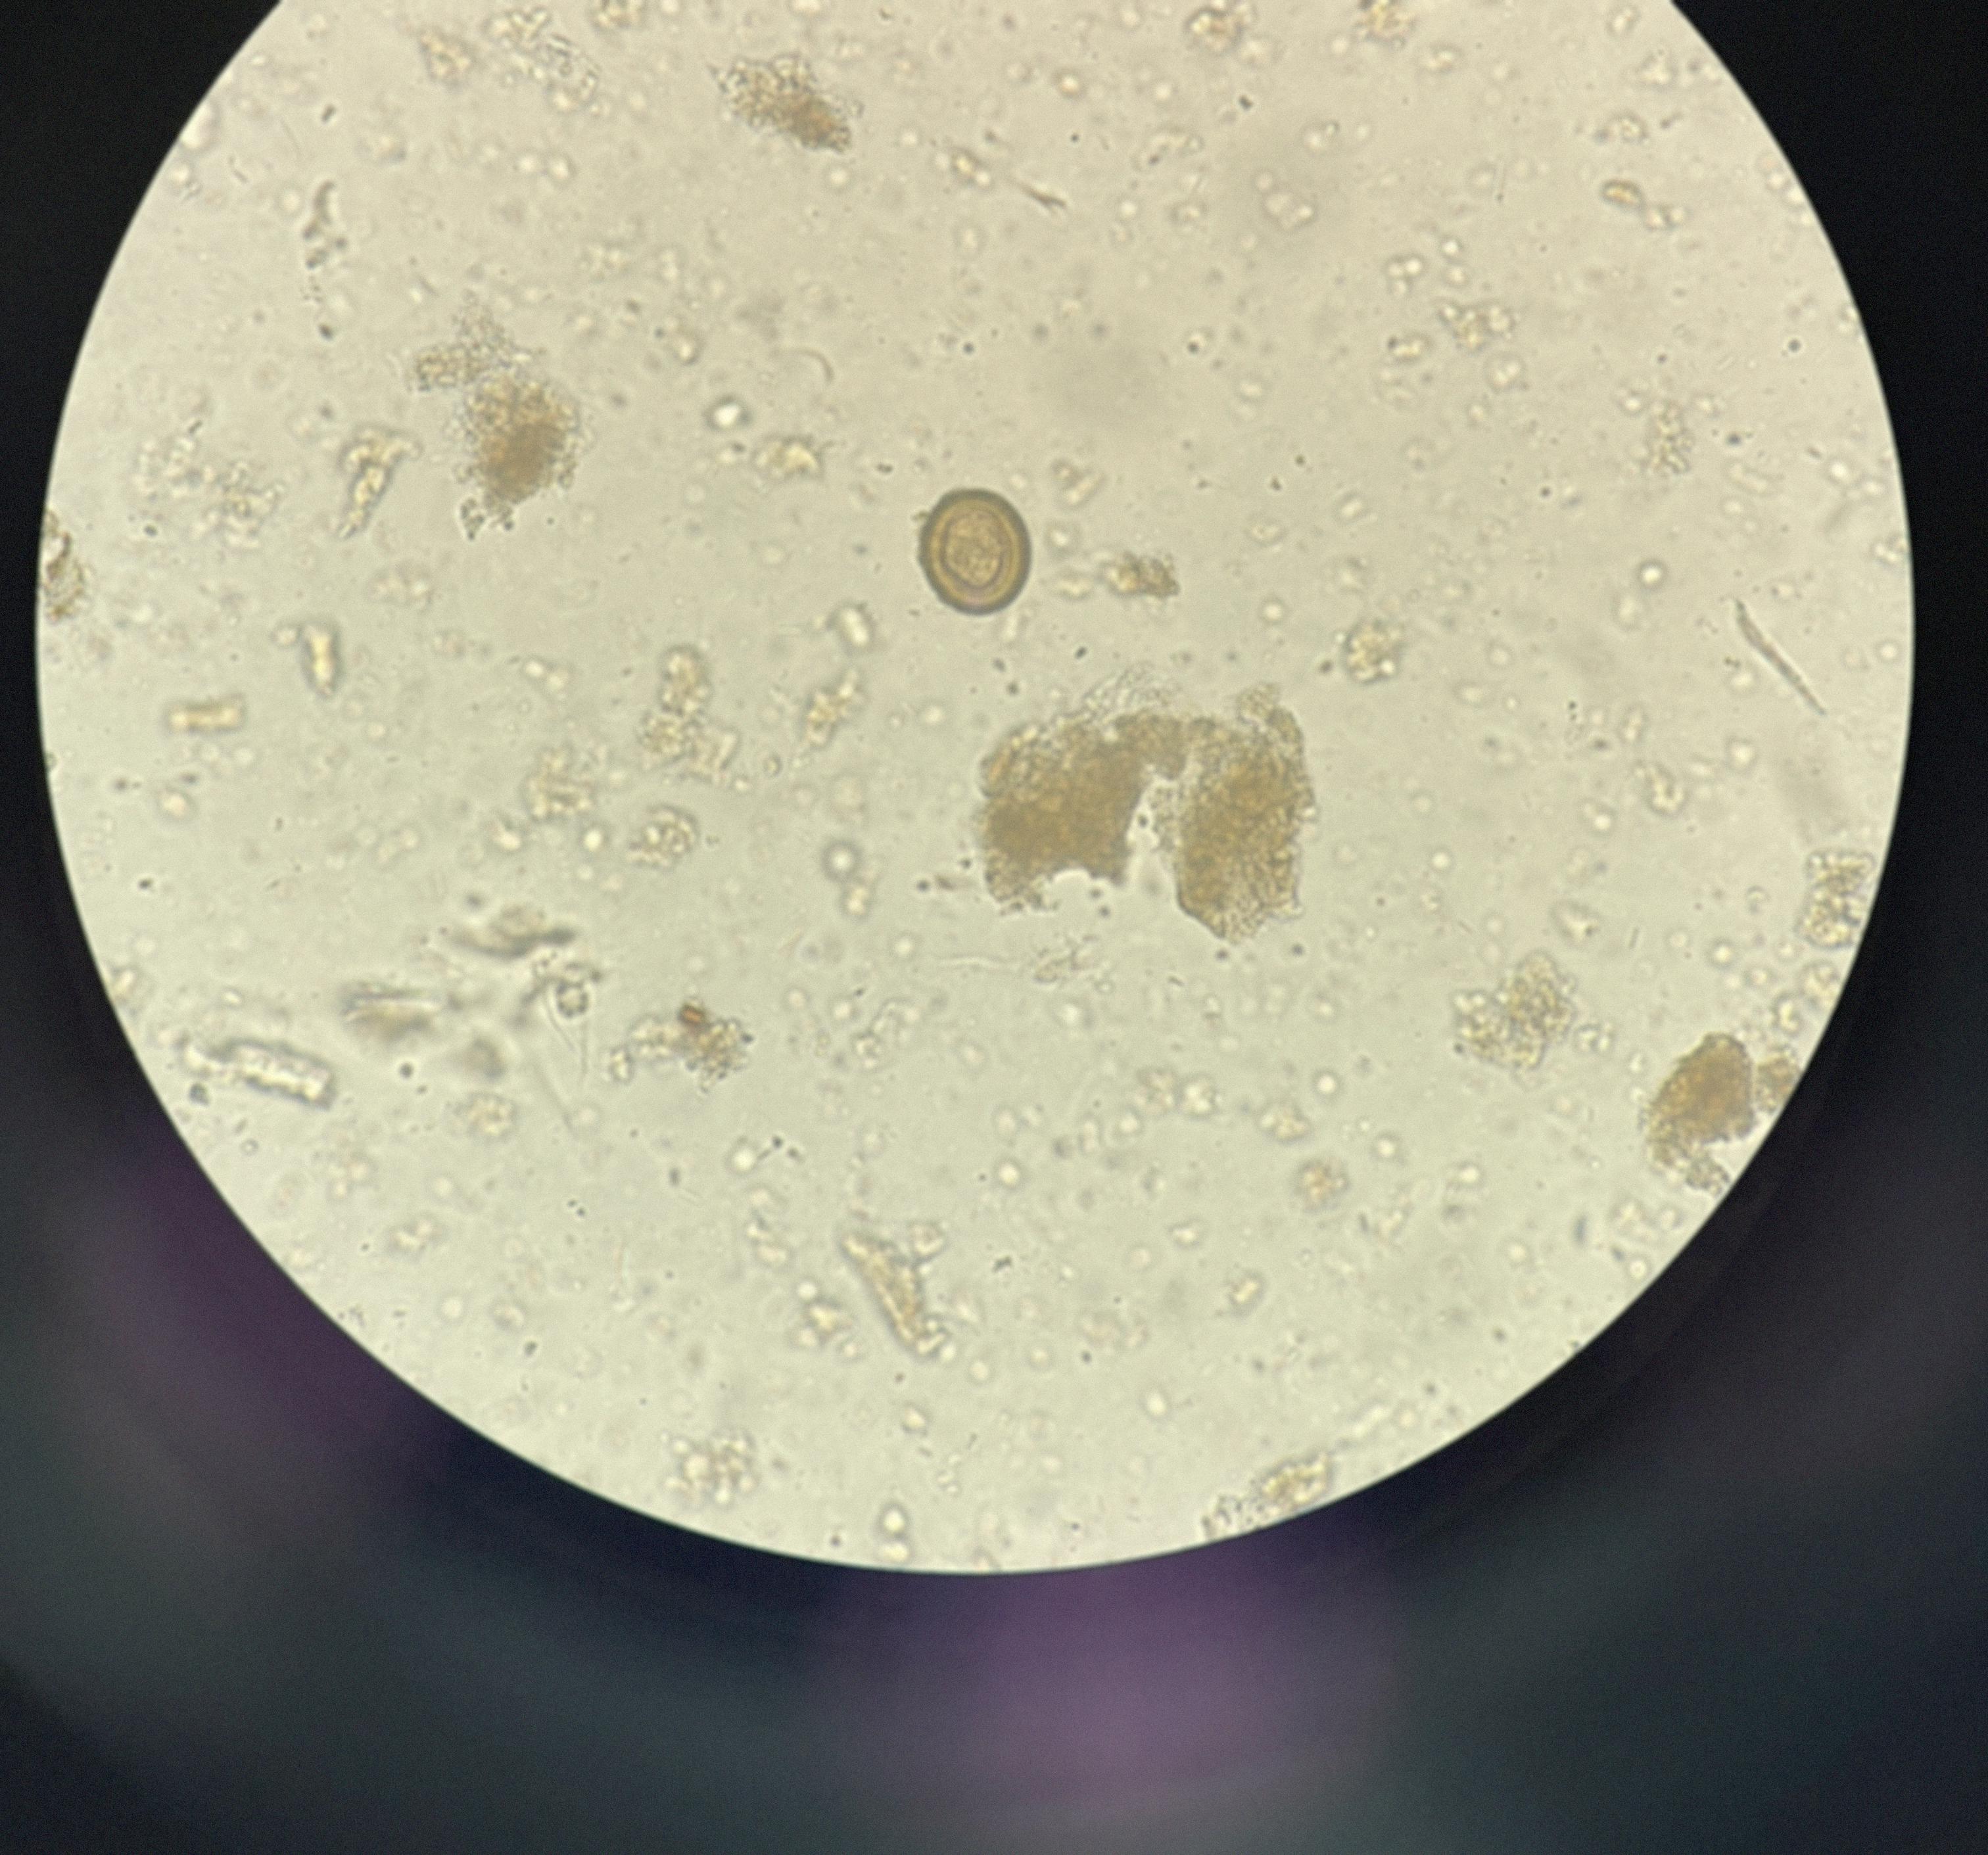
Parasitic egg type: Taenia spp. egg